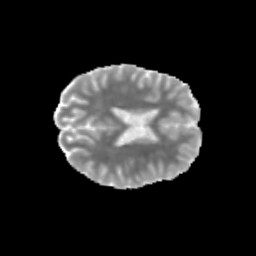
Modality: MD
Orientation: axial
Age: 11
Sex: male
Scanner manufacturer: siemens
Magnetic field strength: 3 T
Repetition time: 3.8 s
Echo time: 0.07 s